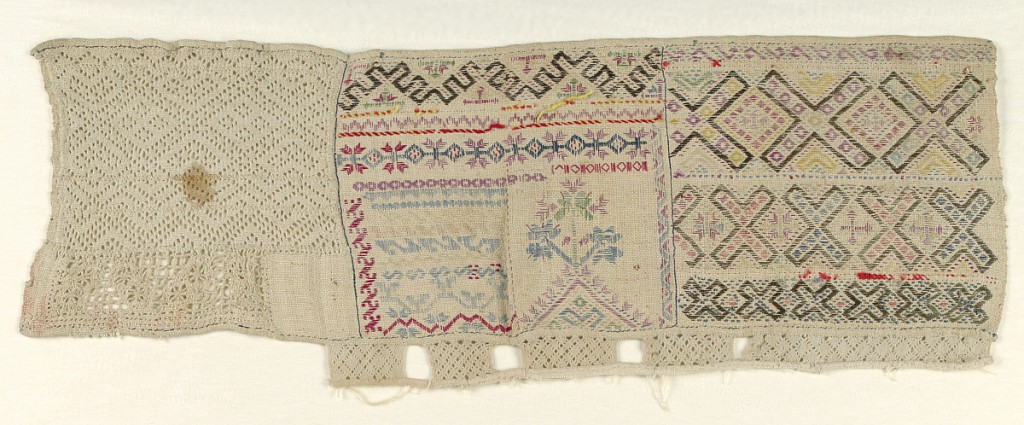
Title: Sampler
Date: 19th century
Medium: wool and cotton embroidery on linen foundation; linen needle lace Technique: embroidered in running, double running, and satin stitches and withdrawn element work and needle lace edges on plain weave foundation
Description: Horizontal sampler divided into three columns of pattern, with withdrawn element work in white and geometric pattern bands in colored threads. Needle lace at bottom.